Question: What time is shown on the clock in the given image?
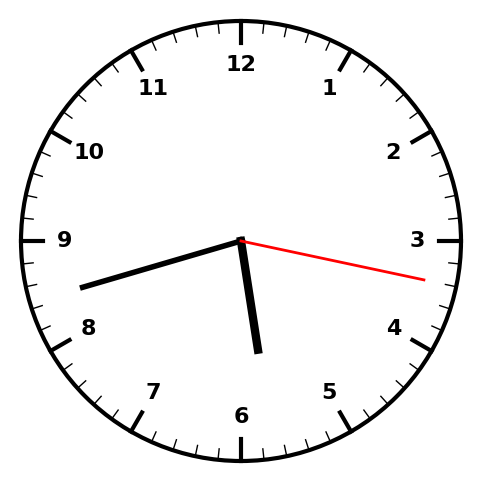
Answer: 05:42:17